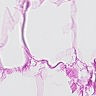
Metastatic tissue present: no